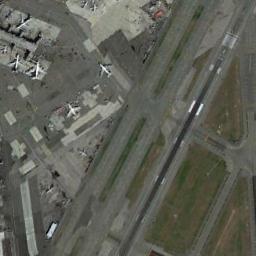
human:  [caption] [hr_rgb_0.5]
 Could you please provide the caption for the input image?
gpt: There are two crossing runways here .

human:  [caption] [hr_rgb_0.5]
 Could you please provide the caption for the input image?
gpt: There are several planes on the tarmac with several runways in the airport .

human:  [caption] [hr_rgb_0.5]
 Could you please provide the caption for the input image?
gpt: Several runways and buildings are scattered in the airport while every plane is on their own position .

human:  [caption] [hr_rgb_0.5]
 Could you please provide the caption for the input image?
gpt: An airport with some runways on the lawn and some planes parked on the airport .

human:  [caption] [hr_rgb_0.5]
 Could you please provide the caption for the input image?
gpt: Five planes are at the airport .